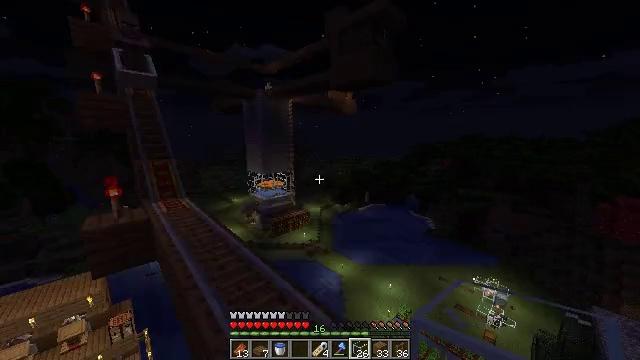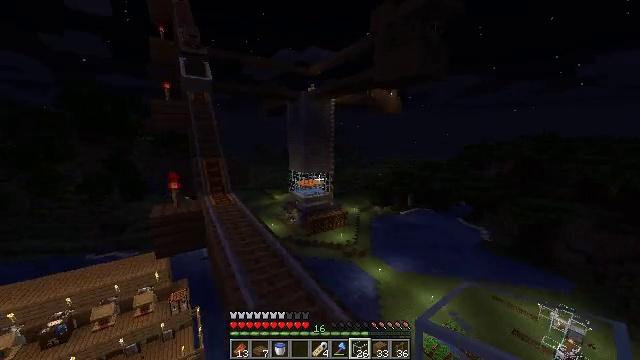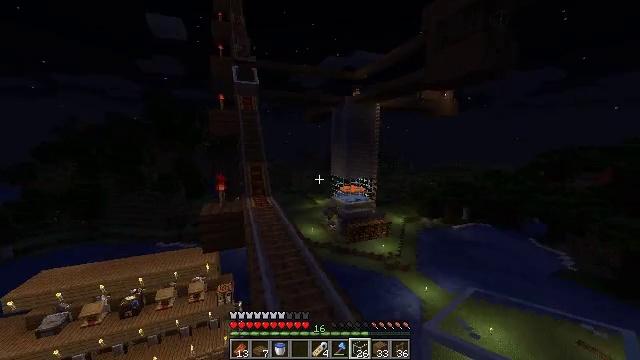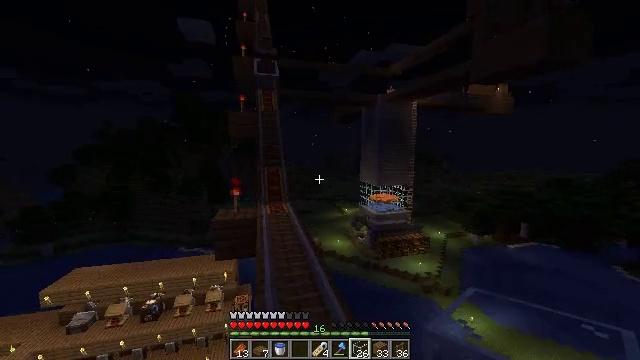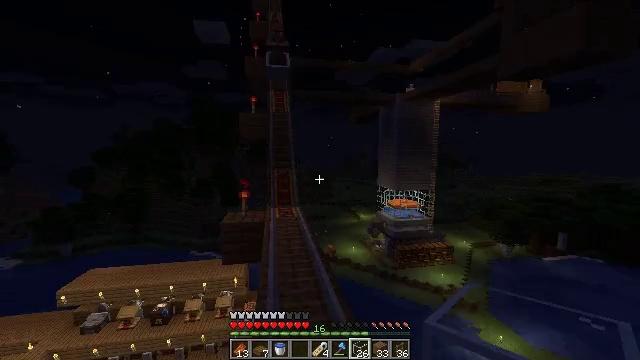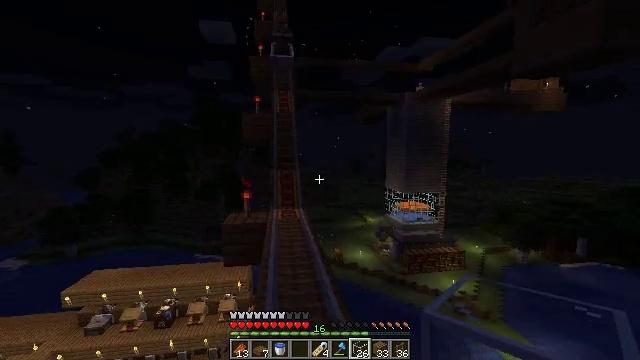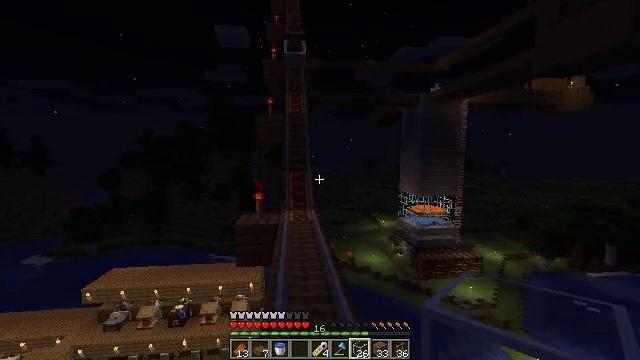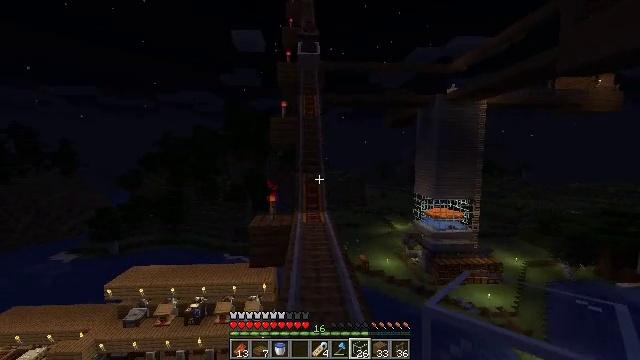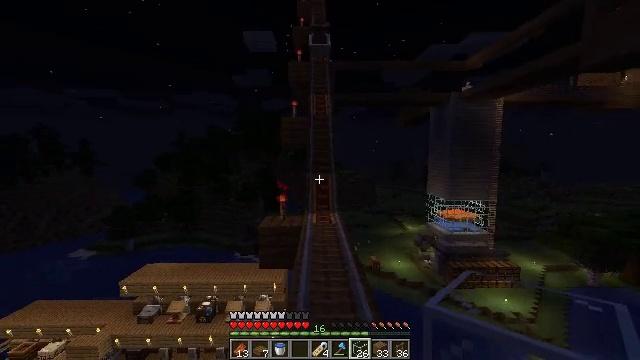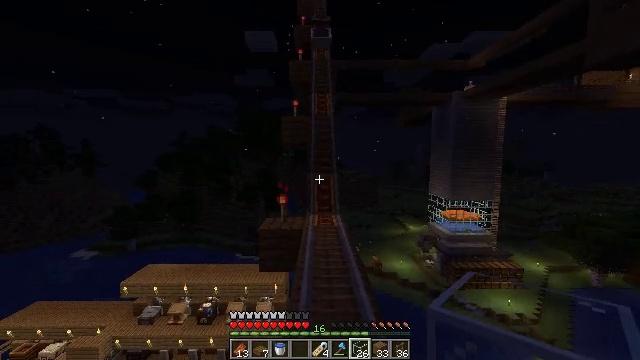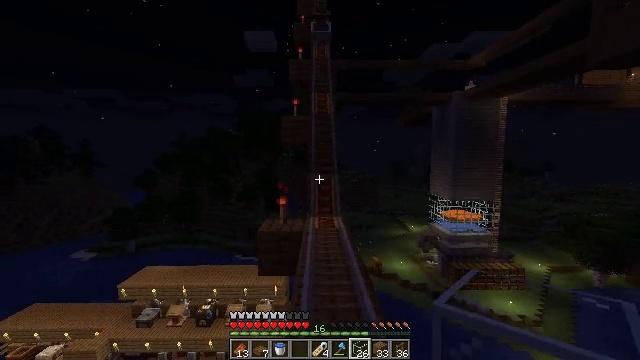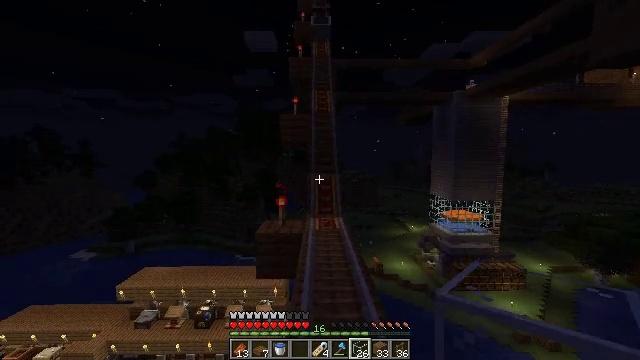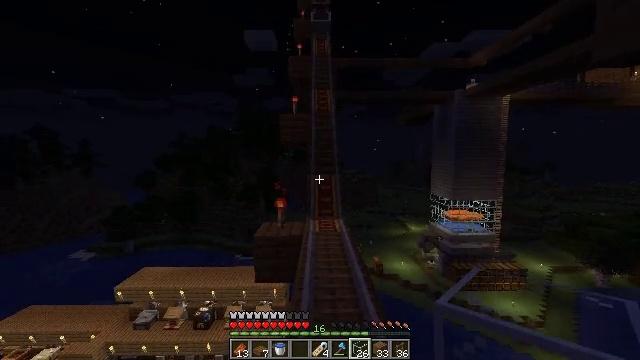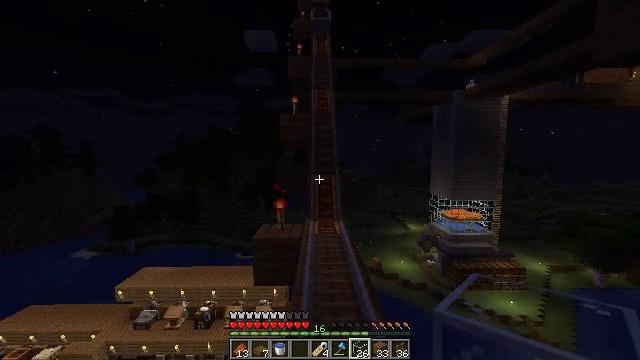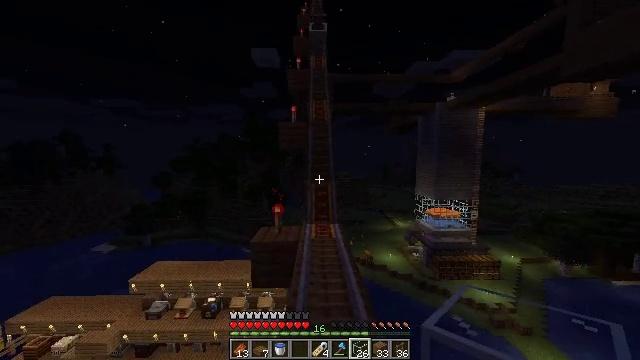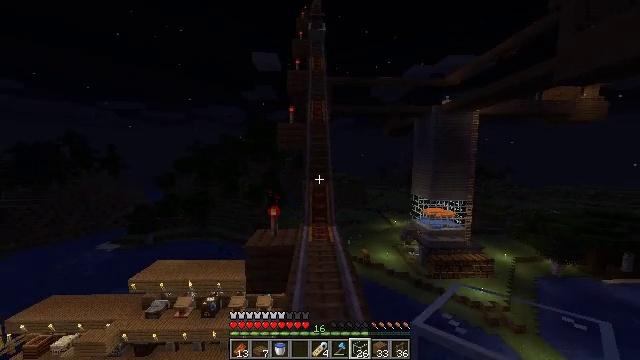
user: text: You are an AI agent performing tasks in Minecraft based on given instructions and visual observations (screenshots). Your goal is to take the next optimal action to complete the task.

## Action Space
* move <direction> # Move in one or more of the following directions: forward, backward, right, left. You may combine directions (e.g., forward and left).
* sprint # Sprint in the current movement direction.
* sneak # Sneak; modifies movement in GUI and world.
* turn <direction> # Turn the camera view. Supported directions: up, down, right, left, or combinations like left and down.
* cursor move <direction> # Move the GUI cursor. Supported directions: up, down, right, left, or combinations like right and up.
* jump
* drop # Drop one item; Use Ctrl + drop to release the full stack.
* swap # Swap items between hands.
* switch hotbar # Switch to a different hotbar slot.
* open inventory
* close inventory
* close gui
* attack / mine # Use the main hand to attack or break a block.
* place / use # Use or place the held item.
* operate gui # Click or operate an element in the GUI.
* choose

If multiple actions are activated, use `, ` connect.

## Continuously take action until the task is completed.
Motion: motion action
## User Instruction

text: Destroy the glass.
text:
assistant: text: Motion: move right, turn left
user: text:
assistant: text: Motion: move right, turn left and up
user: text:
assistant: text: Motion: turn left and up
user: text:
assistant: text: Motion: turn left
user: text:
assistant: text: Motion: turn left
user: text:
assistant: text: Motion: turn left
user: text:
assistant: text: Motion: turn left
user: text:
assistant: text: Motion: move forward, turn left
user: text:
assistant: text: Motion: move forward
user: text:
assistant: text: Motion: move forward
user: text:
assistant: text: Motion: move forward
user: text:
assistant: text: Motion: move forward, sprint
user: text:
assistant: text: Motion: move forward, sprint
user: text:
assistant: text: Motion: move forward, sprint
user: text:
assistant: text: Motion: move forward
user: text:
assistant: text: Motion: move forward
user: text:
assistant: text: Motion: move forward, sprint, turn right
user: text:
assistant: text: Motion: move forward, sprint
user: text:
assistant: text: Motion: move forward, sprint
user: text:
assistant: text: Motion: move forward
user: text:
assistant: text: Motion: move forward
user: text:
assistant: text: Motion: move forward, sprint
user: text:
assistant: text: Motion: move forward, sprint
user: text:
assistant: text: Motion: move forward, sprint
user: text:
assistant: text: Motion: move forward, sprint
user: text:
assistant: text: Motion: move forward
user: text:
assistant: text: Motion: move forward
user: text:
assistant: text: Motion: move forward
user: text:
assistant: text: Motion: move forward
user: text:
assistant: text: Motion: move forward